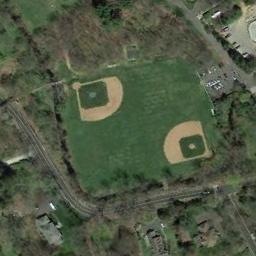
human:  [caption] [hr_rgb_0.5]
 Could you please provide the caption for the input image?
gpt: Two baseball diamonds are surrounded by many trees .

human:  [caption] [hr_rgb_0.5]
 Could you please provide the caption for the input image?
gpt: In the picture there is a baseball field and a parking lot .

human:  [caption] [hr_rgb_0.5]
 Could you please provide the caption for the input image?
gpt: There are two baseball diamonds in the grass surrounded by the brushwood .

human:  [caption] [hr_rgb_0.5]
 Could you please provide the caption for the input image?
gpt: Two baseball diamonds on the lawn with some trees .

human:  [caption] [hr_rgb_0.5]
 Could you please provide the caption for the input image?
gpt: Two baseball diamonds are surrounded by grass .